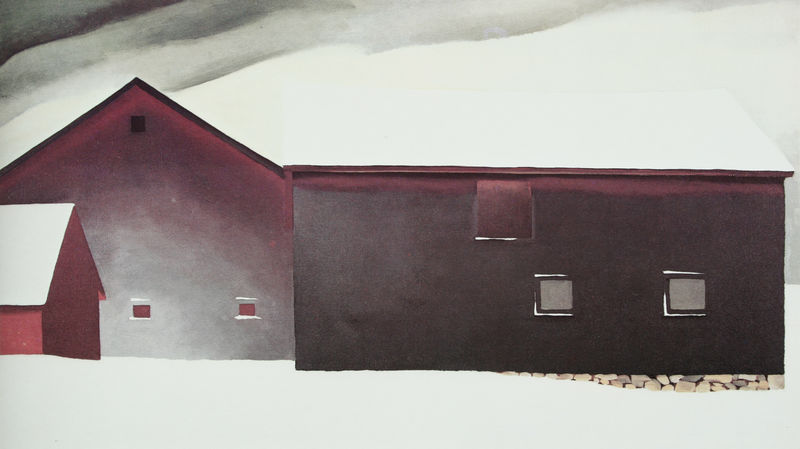
Titel: Barn with Snow
Künstler: Georgia O'Keeffe
Institution: Privatsammlung
Schlagwörter: himmel, schatten, weiß, wolken, aquarell, fenster, grau, licht, schwarz, tür, dach, eis, gebäude, haus, rot, schnee, wand, spitze, stein, steine, ecke, fassade, dorf, giebel, bauernhof, winter, geschlossen, dachfenster, bauernhaus, gehöft, bordeaux, metallisch, o'eeffe, georgia o'eeffe